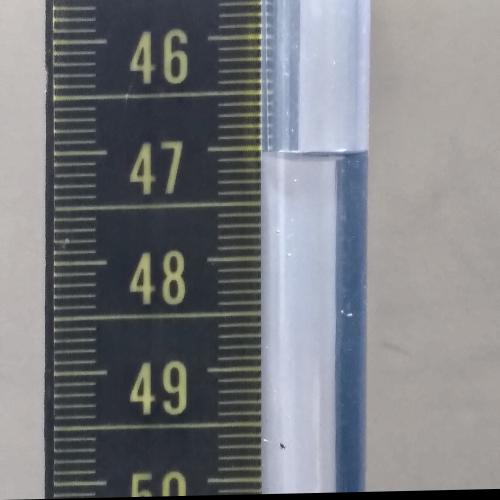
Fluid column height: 47.0 cm